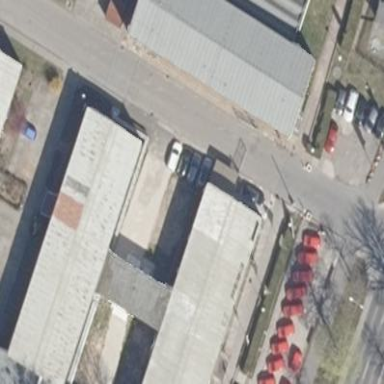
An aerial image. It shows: Commercial building.